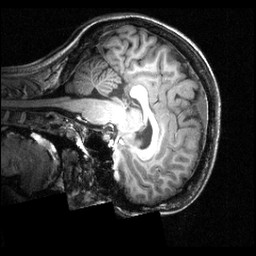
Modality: T1w
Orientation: sagittal
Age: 24
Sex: female
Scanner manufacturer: siemens
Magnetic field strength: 3.951 T
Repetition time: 1.5 s
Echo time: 0.00335 s